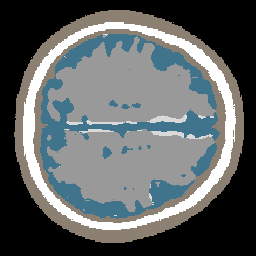
Label: no_lesion